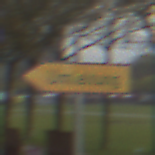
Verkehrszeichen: UmleitungswegweiserLinksweisend
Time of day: MorningAfternoon
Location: Outdoor (Suburban)
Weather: PartlyCloudy
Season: NotSpecified
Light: Natural